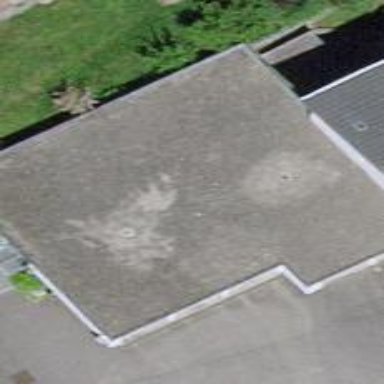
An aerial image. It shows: Flat-roofed garage.